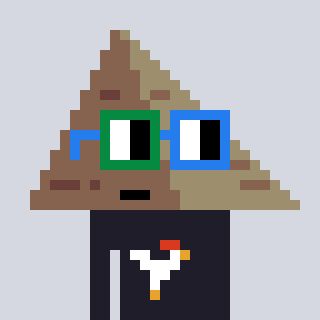
a pixel art character with square green and blue glasses, a pyramid-shaped head and a grayscale-colored body on a cool background